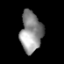
Tissue: prostate
Cell type: Fibroblasts
Senescence score: 0.88
Nuclear area (px): 865
Mean DAPI intensity: 143.694